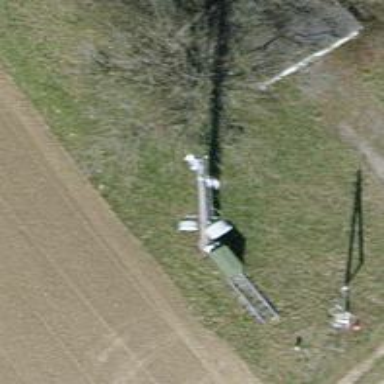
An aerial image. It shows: Communication tower.